Question: My Django app uses Django Suit as a tool to theme the admin app of Django. One of the things Suit can do is append and prepend elements to form widgets like:
'''
class PropertyForm(ModelForm):
class Meta:
model = Property
widgets = {
'amount': EnclosedInput(prepend = "GBP"),
}
'''
The effect is:

Although this is a nice feature it would be more useful if I could add it dynamically like (in pseudo code):
'''
'amount': EnclosedInput(prepend = my_model_instance.currency)
'''
I tried to override the form's init like so:
'''
class PropertyForm(ModelForm):
def __init__(self, *args, **kwargs):
inst = kwargs["instance"]
self._meta.widgets["amount"] = EnclosedInput(prepend = inst.currency)
super(PropertyForm, self).__init__(*args, **kwargs)
'''
Strangely that only works when I put a breakpoint in the method. It looks like there's some timing issue involved.
So my question is what would be the best way (if one at all available) to implement this?
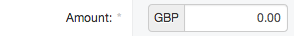
Answer: The problem is with:
'''
self._meta.widgets["amount"] = EnclosedInput(prepend = inst.currency)
'''
It turns out '_meta' is being cached. When I change the above line to (which also a nicer solution as _meta is probably private):
'''
self.fields['amount'].widget = EnclosedInput(prepend = inst.currency)
'''
...it works flawlessly